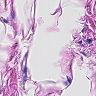
Metastatic tissue present: no